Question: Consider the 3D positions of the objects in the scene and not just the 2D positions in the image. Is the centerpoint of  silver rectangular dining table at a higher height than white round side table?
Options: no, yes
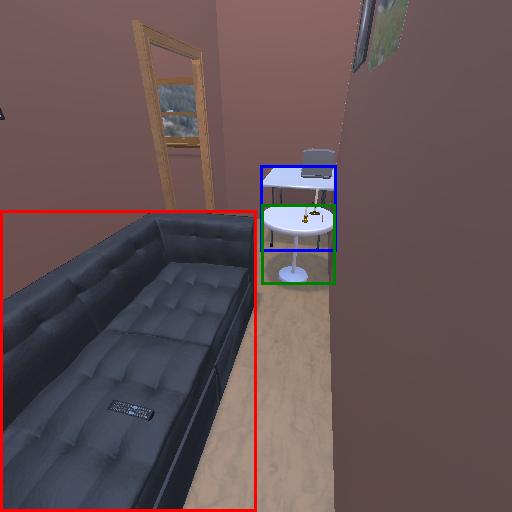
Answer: no